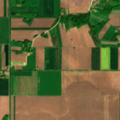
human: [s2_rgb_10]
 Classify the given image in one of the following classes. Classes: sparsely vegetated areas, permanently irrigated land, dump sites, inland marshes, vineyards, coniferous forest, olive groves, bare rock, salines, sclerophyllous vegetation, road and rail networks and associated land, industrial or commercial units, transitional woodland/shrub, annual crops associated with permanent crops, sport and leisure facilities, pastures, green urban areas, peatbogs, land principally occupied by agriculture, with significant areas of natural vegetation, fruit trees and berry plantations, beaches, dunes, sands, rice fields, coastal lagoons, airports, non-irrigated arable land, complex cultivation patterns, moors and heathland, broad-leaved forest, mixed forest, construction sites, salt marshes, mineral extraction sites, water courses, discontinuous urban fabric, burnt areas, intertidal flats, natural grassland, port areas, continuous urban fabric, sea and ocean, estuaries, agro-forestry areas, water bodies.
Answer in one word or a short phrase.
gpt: non-irrigated arable land, complex cultivation patterns, land principally occupied by agriculture, with significant areas of natural vegetation